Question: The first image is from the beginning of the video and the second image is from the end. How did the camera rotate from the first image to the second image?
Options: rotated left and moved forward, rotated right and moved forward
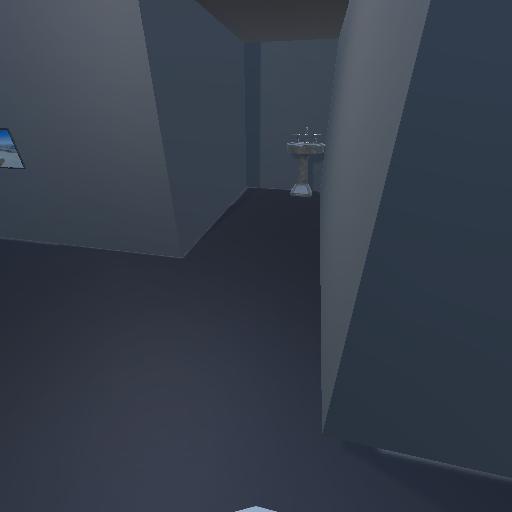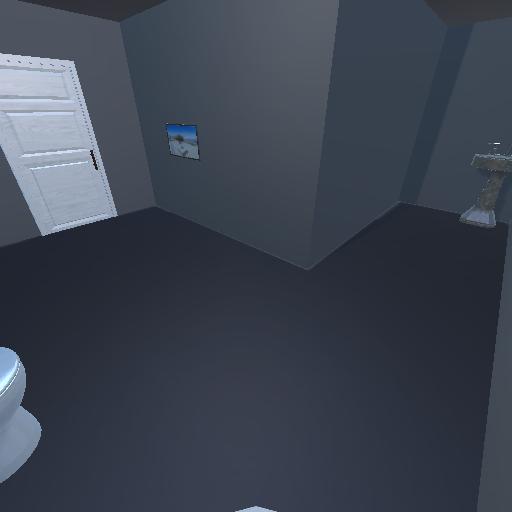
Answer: rotated left and moved forward